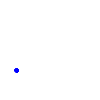
Particle: electron